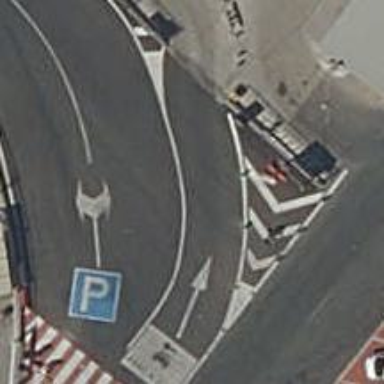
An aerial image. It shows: Parking entrance.